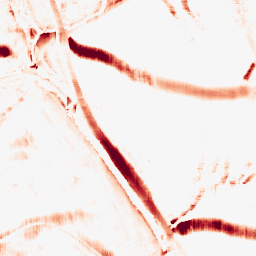
Category: morphological
Decomposition family: morphological_rect
Decomposition parameters: operation: opening
width: 10
height: 20
Upsampling method: regularized
Upsampling parameters: scale: 4
lambda_reg: 0.01
Upsampling scale: 4